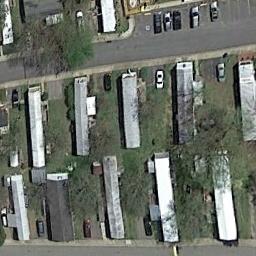
Label: residential